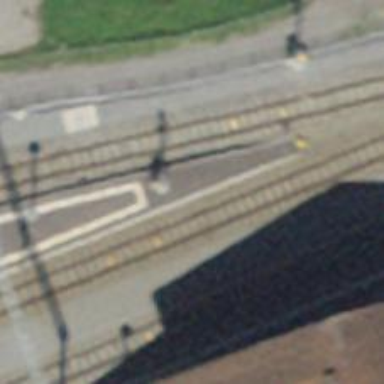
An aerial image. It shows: Railway signal.